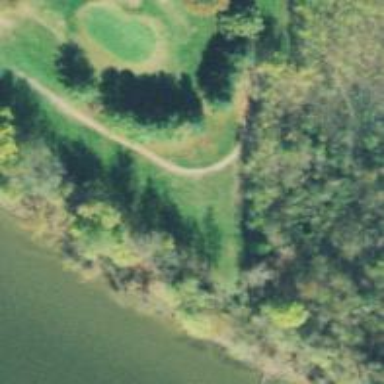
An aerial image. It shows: Service road designated as golf cart path.